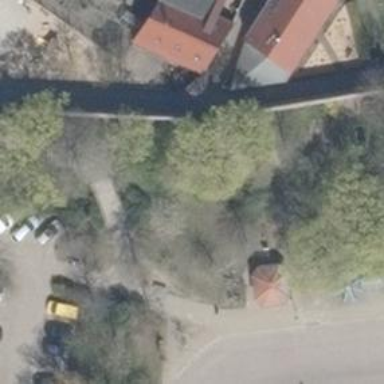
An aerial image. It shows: Historic attraction - city walls.